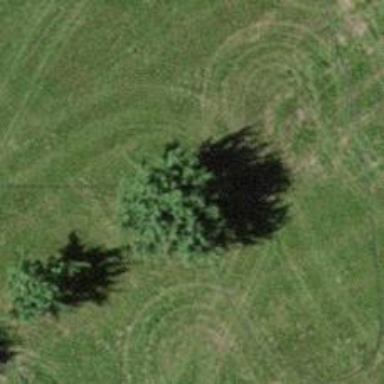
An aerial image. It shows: Beautiful tree in nature.